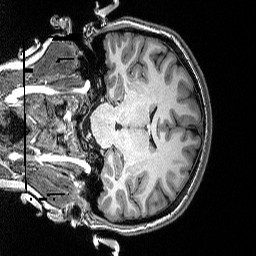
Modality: T1w
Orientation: coronal
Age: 20
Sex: female
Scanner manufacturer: siemens
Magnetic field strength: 3 T
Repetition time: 2.53 s
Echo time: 0.0033 s